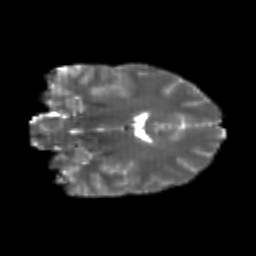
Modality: T2w
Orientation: coronal
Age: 20
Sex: female
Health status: healthy
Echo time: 0.074 s